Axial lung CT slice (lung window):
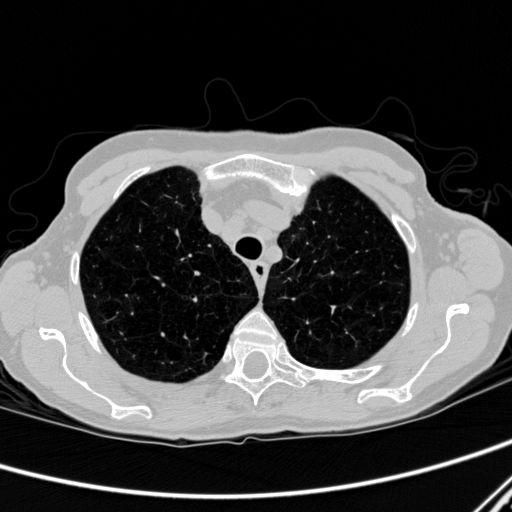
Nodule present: no